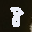
Label: 8